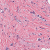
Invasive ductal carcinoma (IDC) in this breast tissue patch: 1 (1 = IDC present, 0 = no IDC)